Field crop: maize
Growth stage: 2
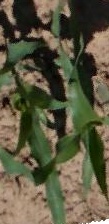
Species: maize